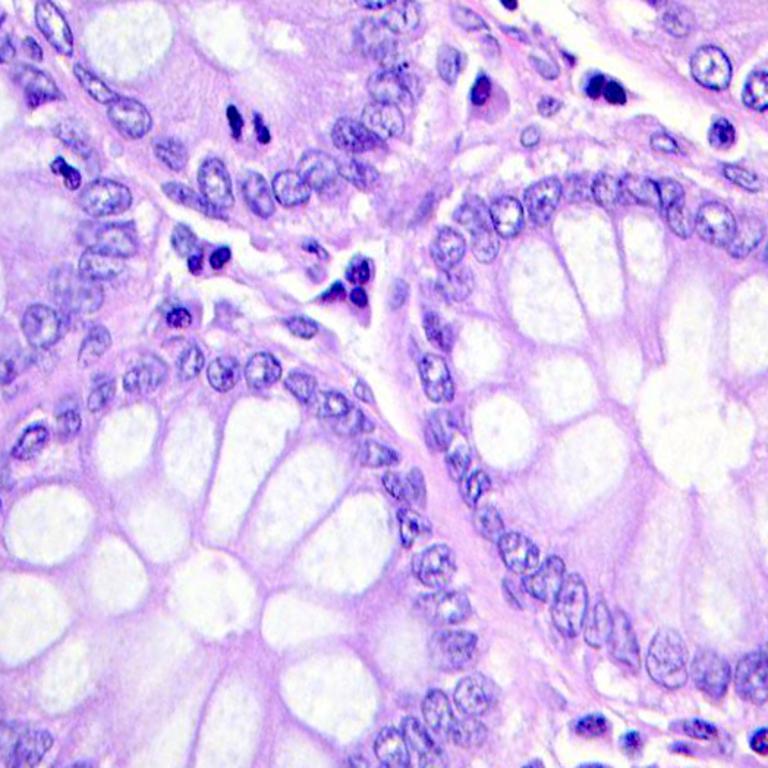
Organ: colon
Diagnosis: benign